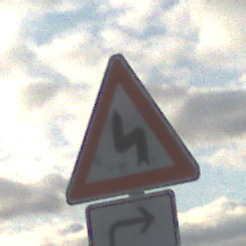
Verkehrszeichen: DoppelkurveZunaechstLinks
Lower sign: RichtungsangabeDurchPfeile5
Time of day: SunriseSunset
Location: Outdoor (RoadRail)
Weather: PartlyCloudy
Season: NotSpecified
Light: Natural